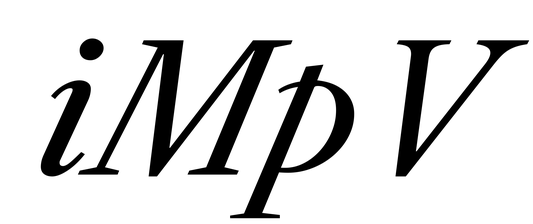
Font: LibreCaslonText-Italic_Italic